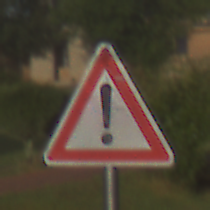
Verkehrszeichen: Gefahrenstelle
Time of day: SunriseSunset
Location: Outdoor (Suburban)
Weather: PartlyCloudy
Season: NotSpecified
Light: Natural